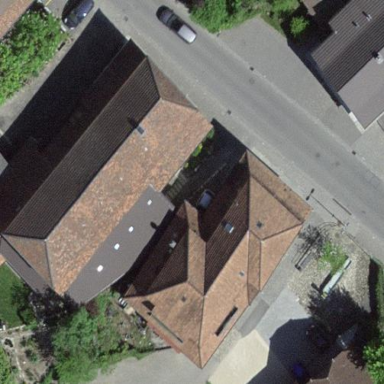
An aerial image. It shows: Farm building.